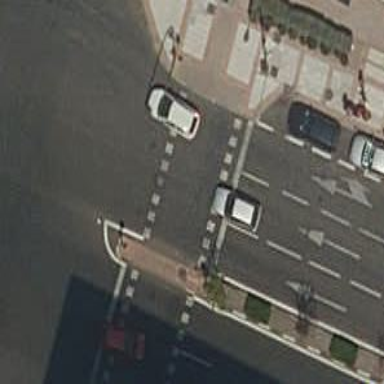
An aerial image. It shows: Road with traffic signals and zebra crossing with traffic signals.